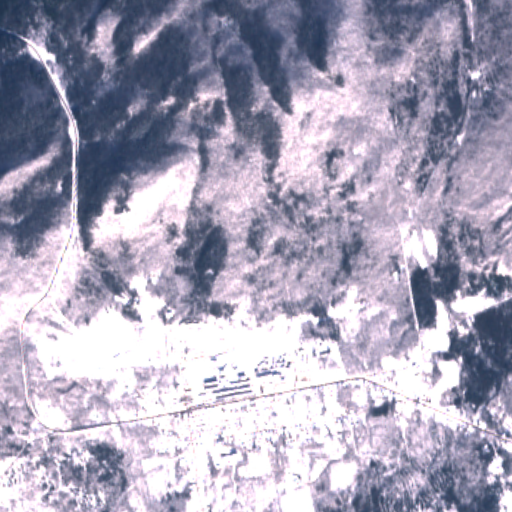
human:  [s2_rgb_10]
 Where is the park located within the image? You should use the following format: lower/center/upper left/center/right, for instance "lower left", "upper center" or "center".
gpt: The park is located in the lower center of the image.
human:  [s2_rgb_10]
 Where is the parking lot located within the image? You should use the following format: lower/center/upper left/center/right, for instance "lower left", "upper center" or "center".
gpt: The parking lot is located in the lower center of the image.
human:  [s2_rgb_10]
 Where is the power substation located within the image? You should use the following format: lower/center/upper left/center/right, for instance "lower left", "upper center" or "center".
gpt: The power substation is located in the lower center of the image.
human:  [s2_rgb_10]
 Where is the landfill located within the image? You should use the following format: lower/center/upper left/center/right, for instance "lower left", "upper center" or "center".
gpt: There is no landfill in the image.